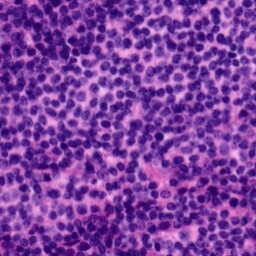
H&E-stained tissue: Tonsil